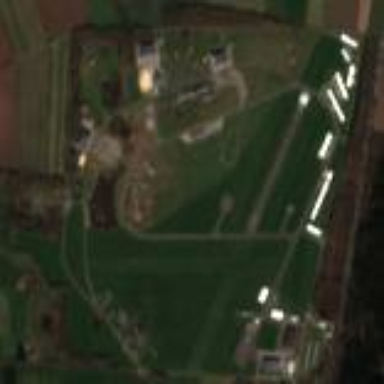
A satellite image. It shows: Airfield classified as aerodrome.